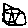
Label: house